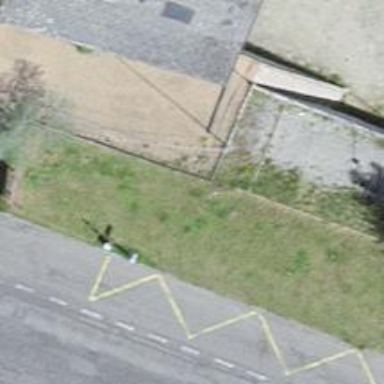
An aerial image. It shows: Bus stop with platform for public transport.